Interaction volume radius: 10 \u00c5
Interaction volume height: 15 \u00c5
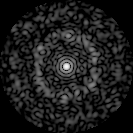
Disorder parameter: 0.7801